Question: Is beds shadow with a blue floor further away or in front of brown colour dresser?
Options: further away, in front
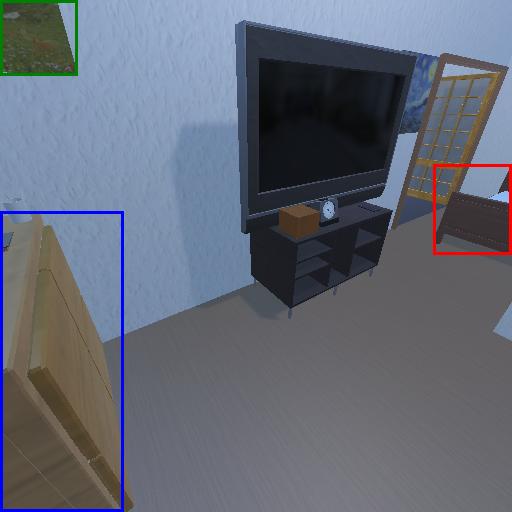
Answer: further away